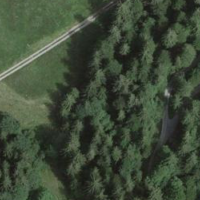
EUNIS habitat code: 43
Species observed at this site:
Petasites albus